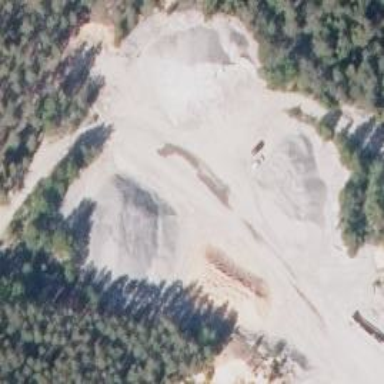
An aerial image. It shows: Quarry area.